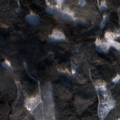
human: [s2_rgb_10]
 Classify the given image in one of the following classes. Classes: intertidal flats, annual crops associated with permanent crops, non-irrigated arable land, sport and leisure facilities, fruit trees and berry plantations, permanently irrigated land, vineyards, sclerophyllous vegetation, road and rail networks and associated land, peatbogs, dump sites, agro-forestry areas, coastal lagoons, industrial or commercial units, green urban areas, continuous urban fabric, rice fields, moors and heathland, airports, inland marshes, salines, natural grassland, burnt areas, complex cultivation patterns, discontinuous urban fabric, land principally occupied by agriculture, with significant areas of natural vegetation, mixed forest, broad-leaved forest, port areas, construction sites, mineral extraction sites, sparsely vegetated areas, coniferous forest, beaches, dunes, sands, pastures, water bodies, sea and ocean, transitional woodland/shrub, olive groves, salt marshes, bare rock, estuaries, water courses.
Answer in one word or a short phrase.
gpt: land principally occupied by agriculture, with significant areas of natural vegetation, coniferous forest